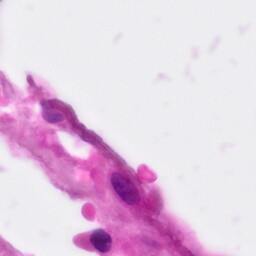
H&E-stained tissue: Pancreatic